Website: macys
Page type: delivery-shipping
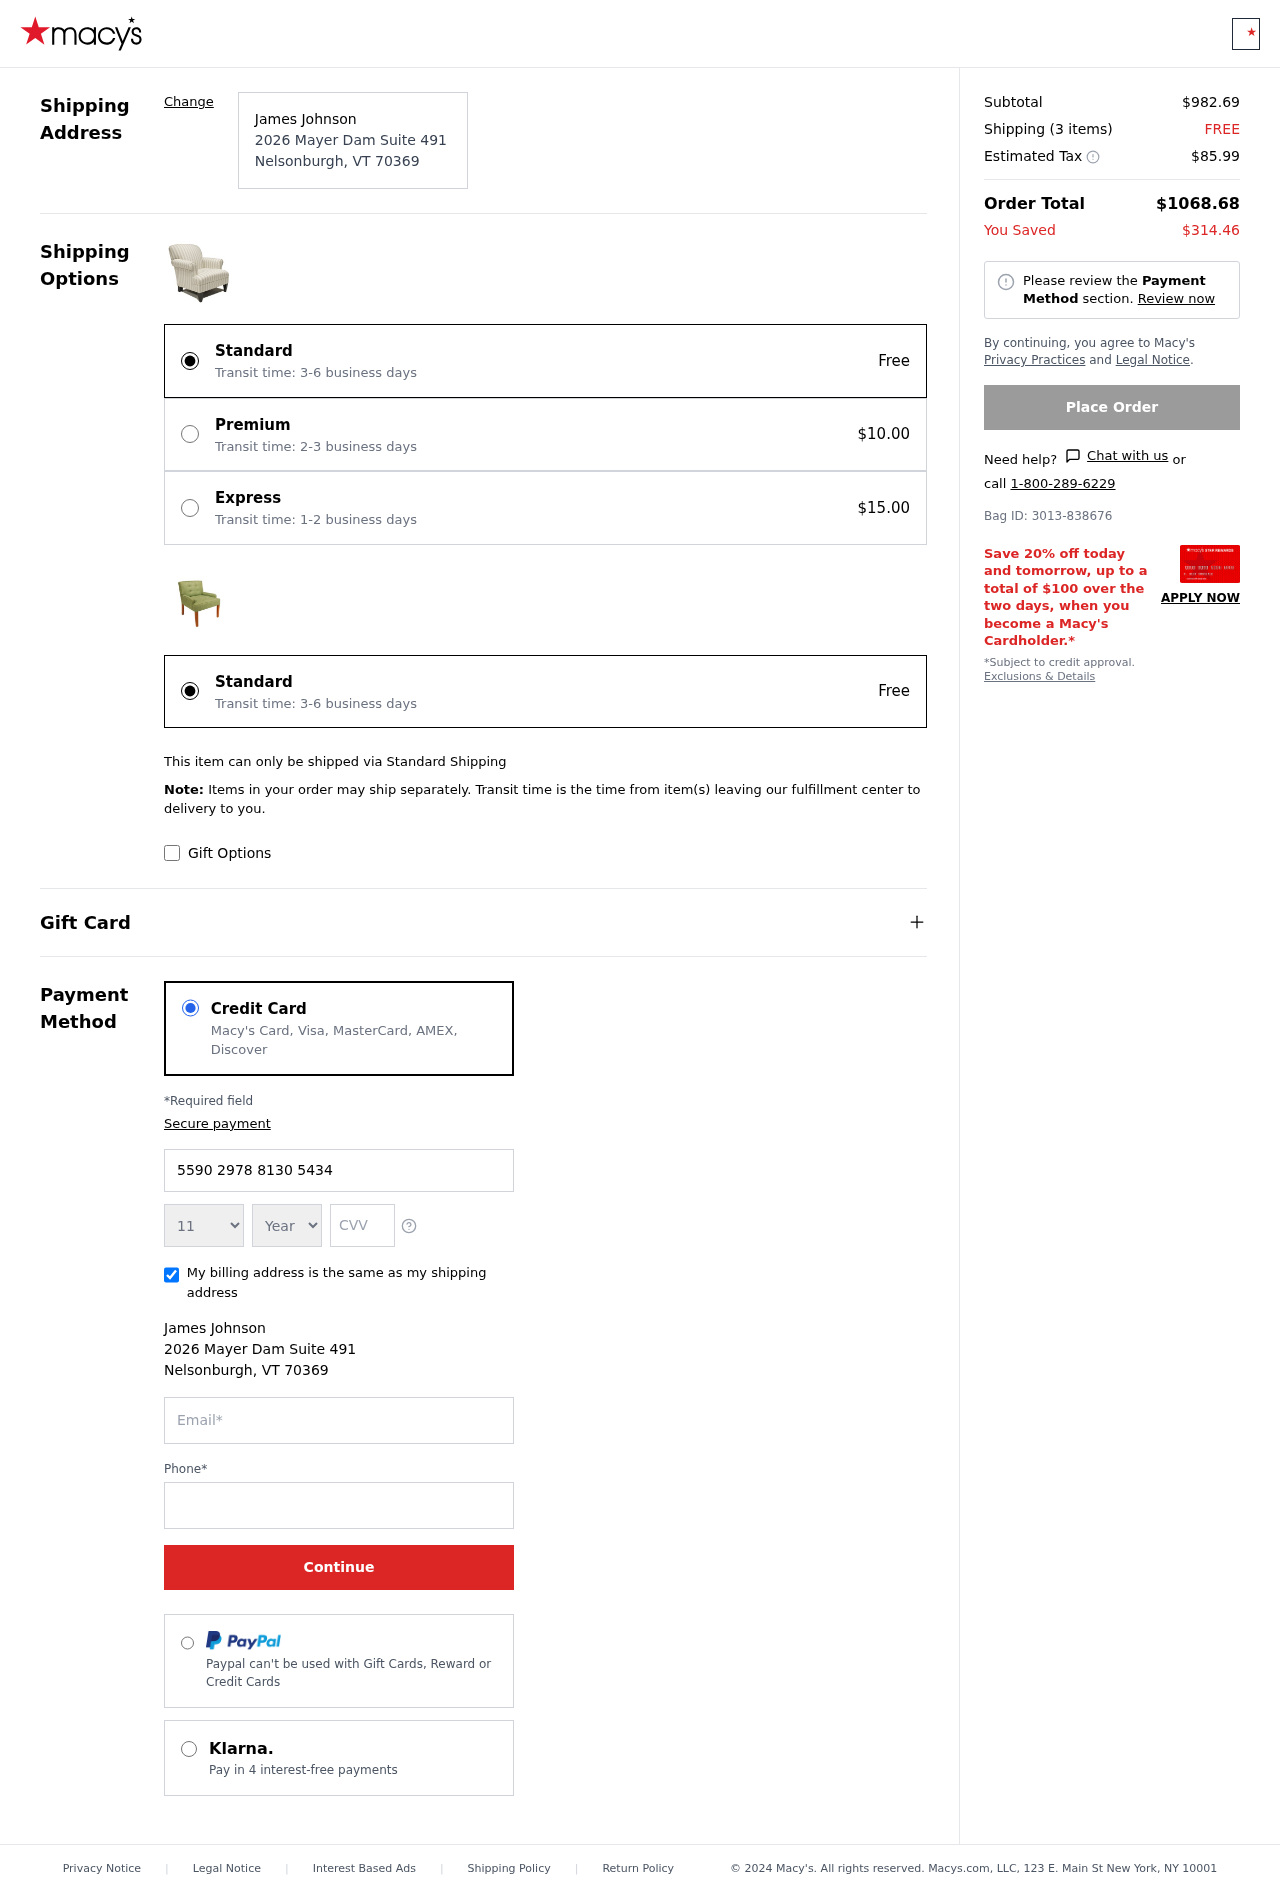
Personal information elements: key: PII_CARD_EXPIRY_MONTH
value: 11
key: PII_CARD_EXPIRY_YEAR
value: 29
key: PII_CITY
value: Nelsonburgh
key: PII_CITY_STATE_ZIP
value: Nelsonburgh, VT 70369
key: PII_FULLNAME
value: James Johnson
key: PII_POSTCODE
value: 70369
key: PII_STATE_ABBR
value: VT
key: PII_STREET
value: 2026 Mayer Dam Suite 491
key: PII_CARD_NUMBER
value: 5590 2978 8130 5434
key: PII_CARD_CVV
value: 049
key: PII_EMAIL
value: james.johnson@gmail.com
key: PII_PHONE
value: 5002689470
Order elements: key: ORDER_SUBTOTAL
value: $982.69
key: ORDER_NUM_ITEMS
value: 3
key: ORDER_SHIPPING_COST
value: FREE
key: ORDER_TAX
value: $85.99
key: ORDER_TOTAL
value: $1068.68
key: ORDER_SAVINGS
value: $314.46
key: ORDER_BAG_ID
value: Bag ID: 3013-838676